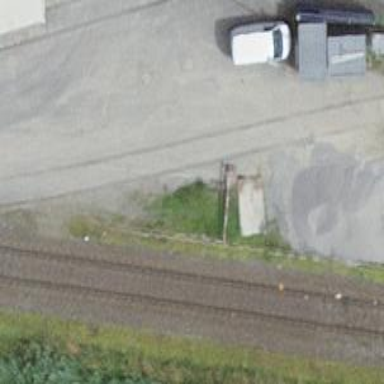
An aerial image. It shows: Level crossing along the railway.